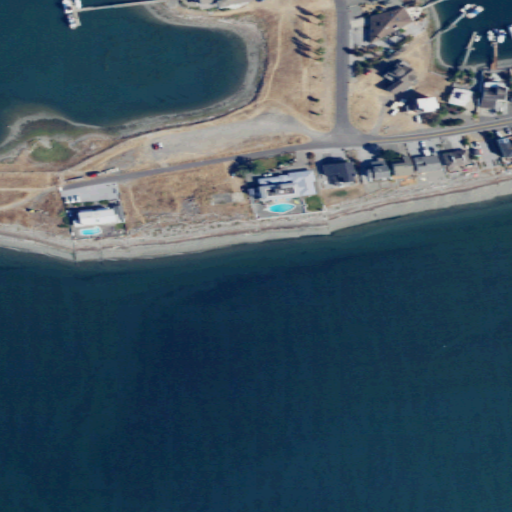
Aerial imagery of cape in Washington named Sandy Point containing open water, medium intensity development, barren land, grassland, herbaceous wetlands, high intensity development, and low intensity development